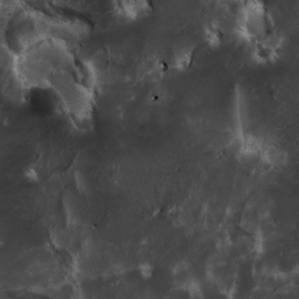
Label: non_frost